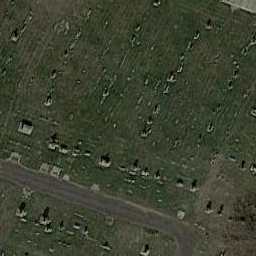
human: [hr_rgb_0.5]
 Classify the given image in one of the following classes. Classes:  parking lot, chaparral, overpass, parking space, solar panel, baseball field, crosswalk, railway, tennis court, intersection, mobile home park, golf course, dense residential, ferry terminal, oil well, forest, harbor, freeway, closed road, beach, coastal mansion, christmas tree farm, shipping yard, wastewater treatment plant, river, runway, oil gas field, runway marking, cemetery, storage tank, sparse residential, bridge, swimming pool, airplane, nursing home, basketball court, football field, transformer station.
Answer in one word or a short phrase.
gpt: cemetery